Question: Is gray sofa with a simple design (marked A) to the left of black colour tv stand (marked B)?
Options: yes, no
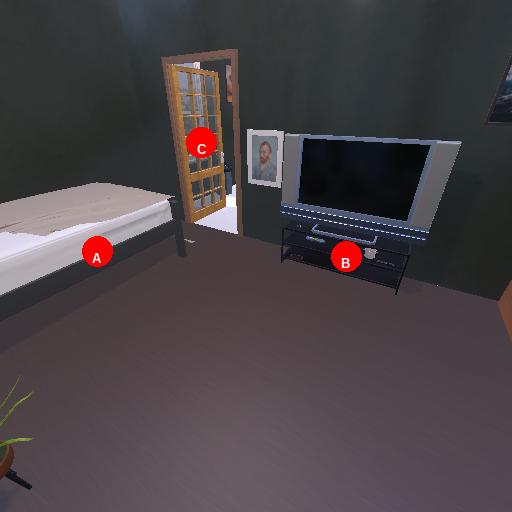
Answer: yes